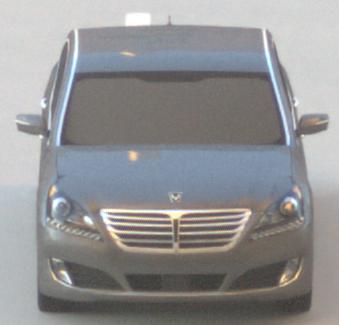
Make: Hyundai
Model: Equus
Detailed model: Gen. 2 VI
Model produced from: 2009
Model produced until: 2016
Doors: 4
Color: gray
Road condition: dry road
Daytime: sunrise or sunset
Contrast: medium contrast